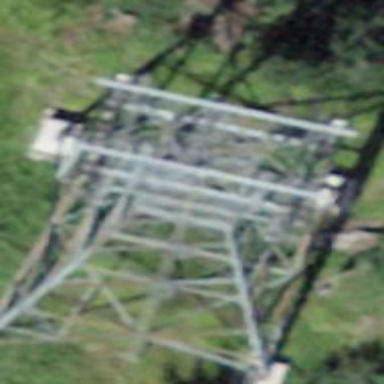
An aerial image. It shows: Pylon used for aerialway.